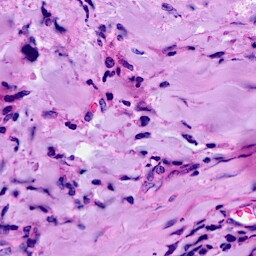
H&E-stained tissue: Breast